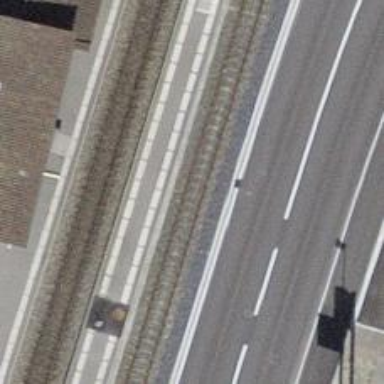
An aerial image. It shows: Public transport stop position for light rail.